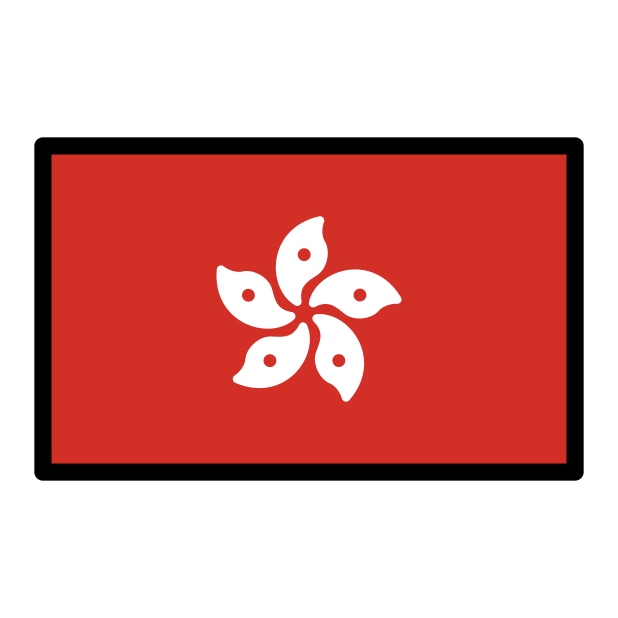
flag: Hong Kong SAR China